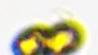
Label: Margalefidinium